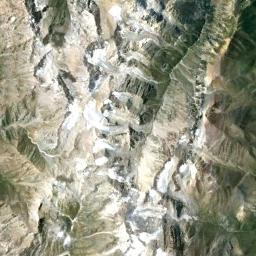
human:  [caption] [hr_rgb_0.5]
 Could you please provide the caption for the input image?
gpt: The snowberg is partly covered with snow and ice and the color of the mountain is brown .

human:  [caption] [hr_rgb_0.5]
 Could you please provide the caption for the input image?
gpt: The snowberg is covered with snow .

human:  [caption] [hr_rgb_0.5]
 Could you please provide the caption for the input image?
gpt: Only the peaks of the snow-capped mountains are covered with snow .

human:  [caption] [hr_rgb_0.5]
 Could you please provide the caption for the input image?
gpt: The snow berg is consist of bare land and white snow .

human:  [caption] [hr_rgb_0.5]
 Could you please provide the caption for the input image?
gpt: There are some snow on the snowberg .